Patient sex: F
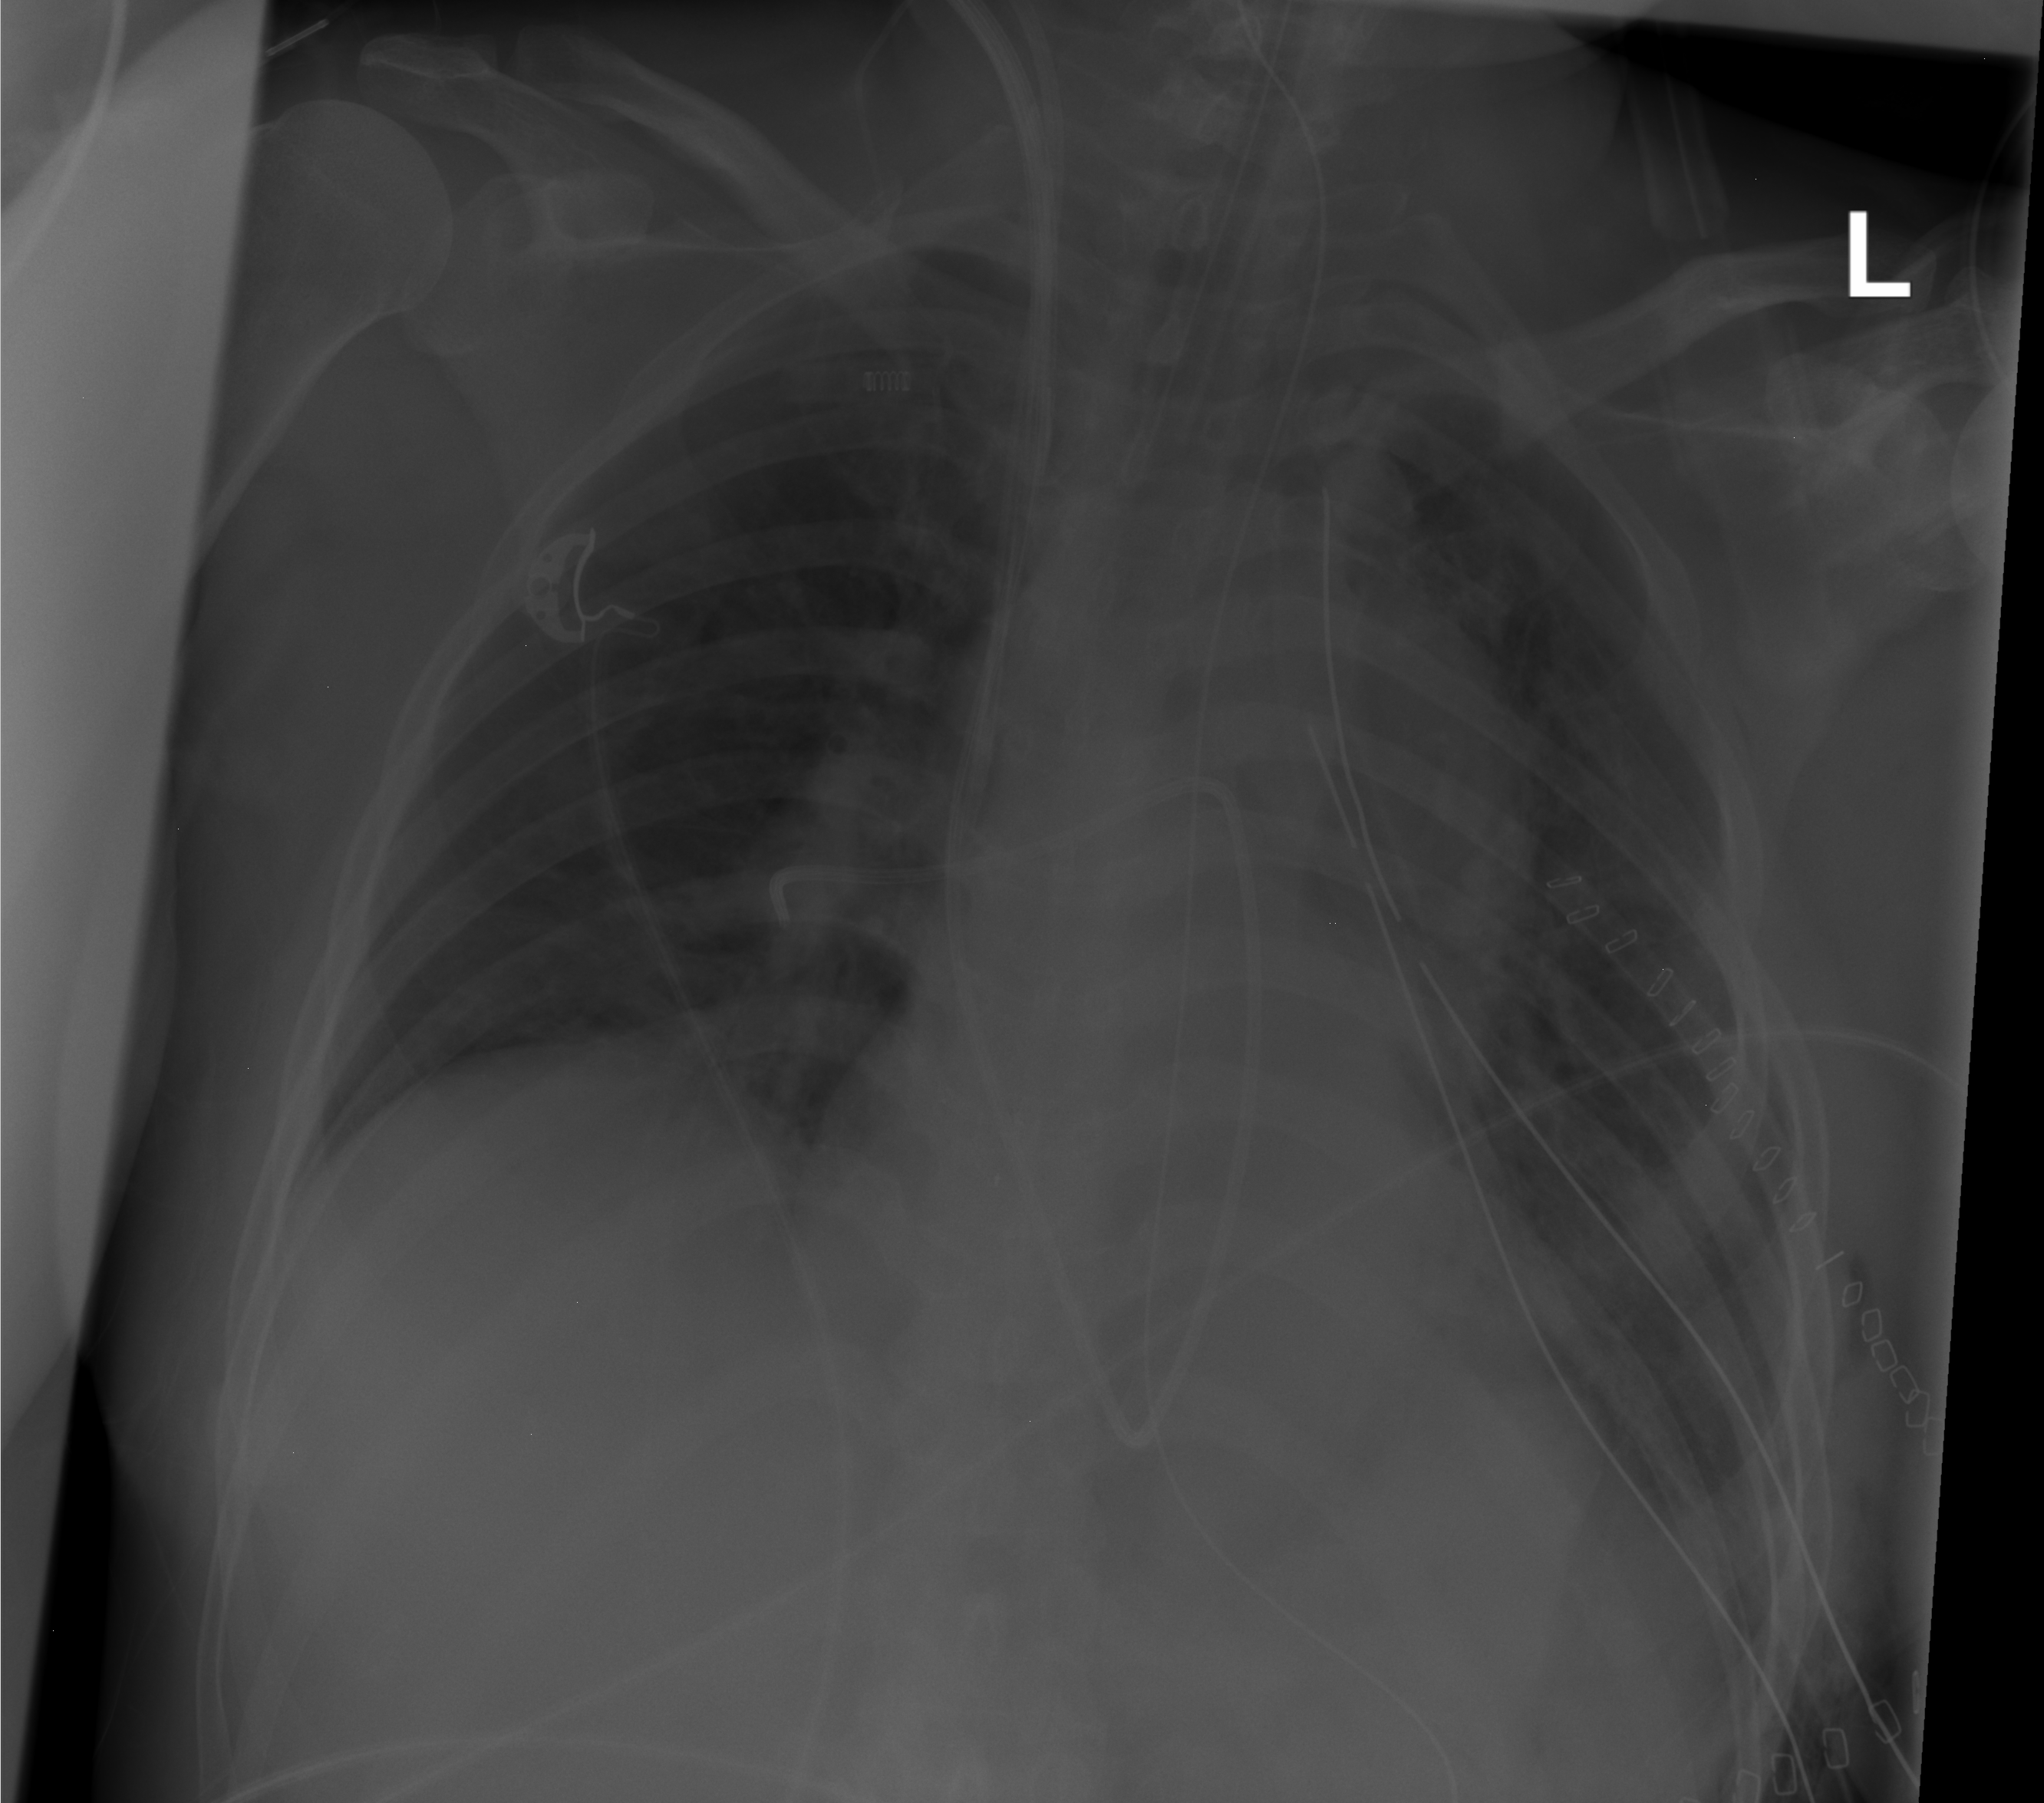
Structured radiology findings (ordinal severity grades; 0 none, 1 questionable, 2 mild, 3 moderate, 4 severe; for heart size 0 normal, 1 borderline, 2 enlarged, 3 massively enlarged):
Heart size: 0
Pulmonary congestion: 0
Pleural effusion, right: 0
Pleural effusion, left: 2
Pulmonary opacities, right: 0
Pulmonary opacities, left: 0
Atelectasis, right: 2
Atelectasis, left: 2